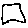
Label: square